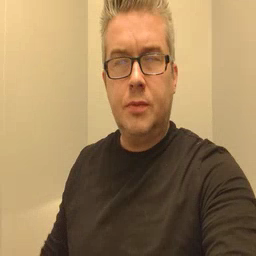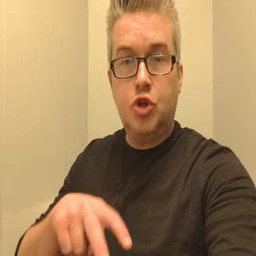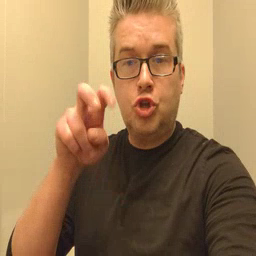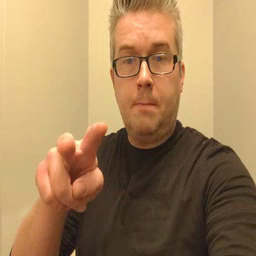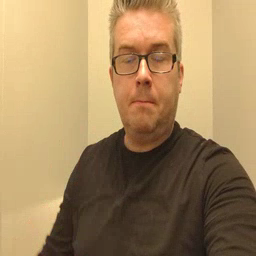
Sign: jump